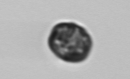
Label: Thalassiosira